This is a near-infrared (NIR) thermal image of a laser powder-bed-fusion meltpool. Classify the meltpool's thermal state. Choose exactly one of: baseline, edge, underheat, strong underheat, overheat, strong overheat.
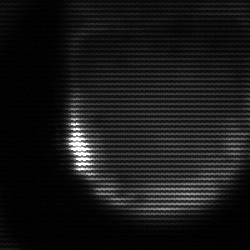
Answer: edge